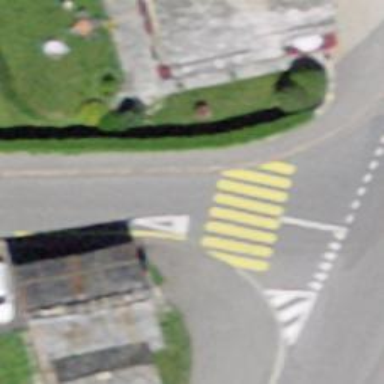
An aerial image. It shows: Marked road crossing.